Field crop: tomato
Growth stage: 1
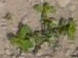
Species: portulaca